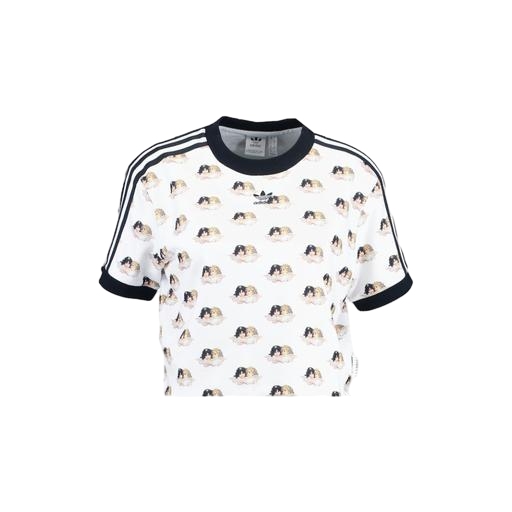
mid t-shirt, crop tee, multicolor women’s white large t-shirt, white background